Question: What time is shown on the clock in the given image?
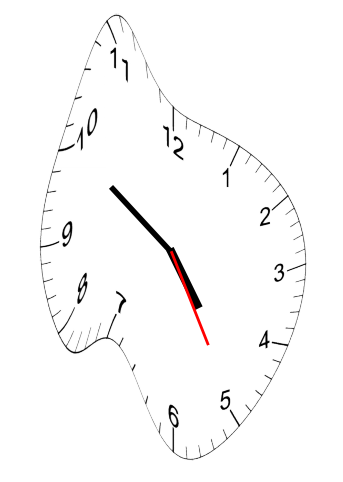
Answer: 04:50:25